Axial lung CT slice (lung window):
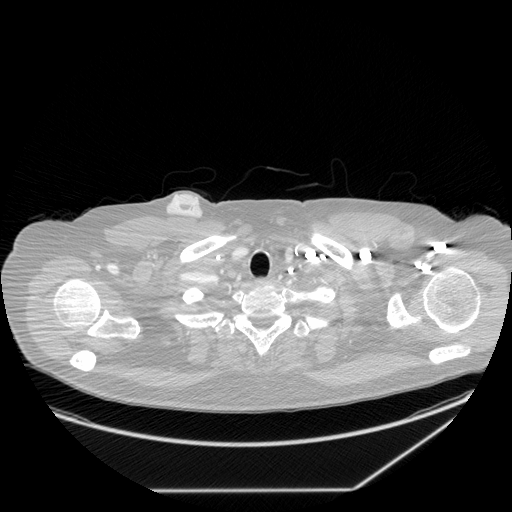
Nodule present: no